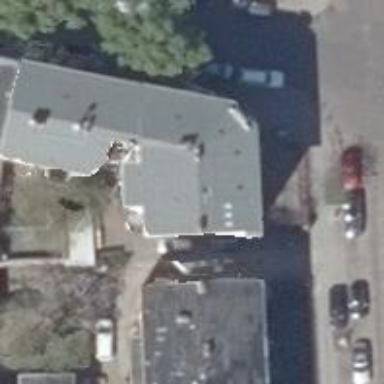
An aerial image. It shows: Restaurant.